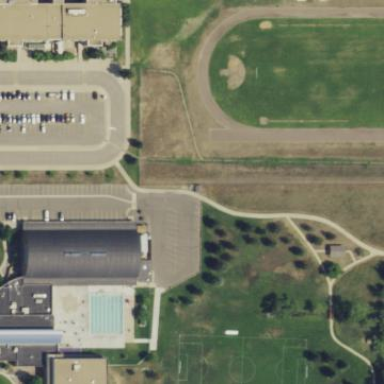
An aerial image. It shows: Public building that is sports centre specializing in athletics.